Question: I try to put a marker on a candle plot of Matlab.
But the marker is placed under the candle, and the marker can't be seen if it is too small.
I tried to use uistack to reorder the layers, but the marker is still placed behind the candle body.
'''
load disney;
candle(dis_HIGH(end-20:end), dis_LOW(end-20:end), dis_CLOSE(end-20:end),...
dis_OPEN(end-20:end), 'b');
hold on;
markers = plot(2,20.4,'r^','MarkerFaceColor','r', 'MarkerSize',15);
uistack(markers,'top');
hold off;
'''
How to make the marker to be in front of the candle?

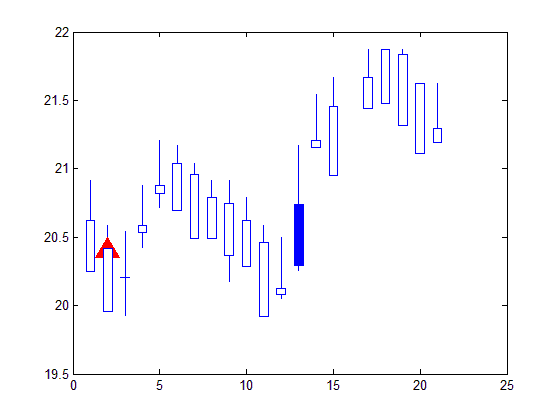
Answer: You can circumvent this issue by doing the following:
1) Add a new transparent axes at the same position than the existing one.
2) Make its 'NextPlot' property set to 'add'.
3) Adjust its limits to fit with that of the axes generated by the candle plot.
So in code this looks like this:
clear all
'''
clc
close all
load disney;
candle(dis_HIGH(end-20:end), dis_LOW(end-20:end), dis_CLOSE(end-20:end),...
dis_OPEN(end-20:end), 'b');
%//======================
%// Get current axes
Axes1 = gca;
%// Get the current limits
Axes1XLim = get(gca,'XLim');
Axes1YLim = get(gca,'YLim');
%// Create new axes
hold on
NewAxes = axes('Position',get(gca,'Position'),'Color','none','XTick',get(Axes1,'XTick'),'YTick',get(Axes1,'YTick'),'NextPlot','add')
%// Plot your data on new axes
m = plot(NewAxes,2,20.4,'r^','MarkerFaceColor','r', 'MarkerSize',15);
%// Adjust its limits
xlim(Axes1XLim)
ylim(Axes1YLim)
'''
And the output: